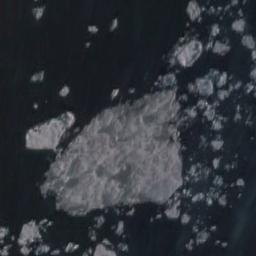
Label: sea_ice